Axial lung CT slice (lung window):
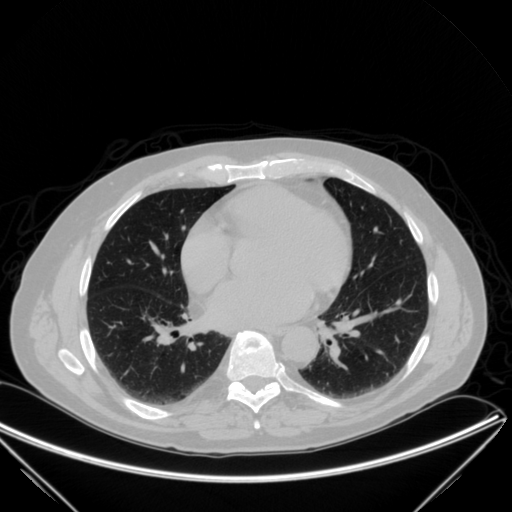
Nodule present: no